八年级 · 度量几何学
如图, 在 $\triangle A B C$ 中, $\angle A C B=90^{\circ}, C D$ 是高, $\angle A=60^{\circ}$, 线段 $A B$ 的长为 16 , 求线段 $A D$ 的长.

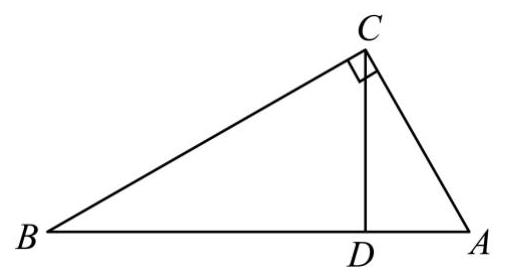
答案: 解: $\because \angle A C B=90^{\circ}, \angle A=60^{\circ}$
$\therefore \angle B=30^{\circ}$

$\therefore A C=\frac{1}{2} A B$

$\because \angle A=60^{\circ}, C D$ 是高

$\therefore \angle A D C=90^{\circ}, \angle A C D=30^{\circ}$

$\therefore A D=\frac{1}{2} A C$

$\therefore A D=\frac{1}{4} A B$

$\because A B=16$

$\therefore A D=4$